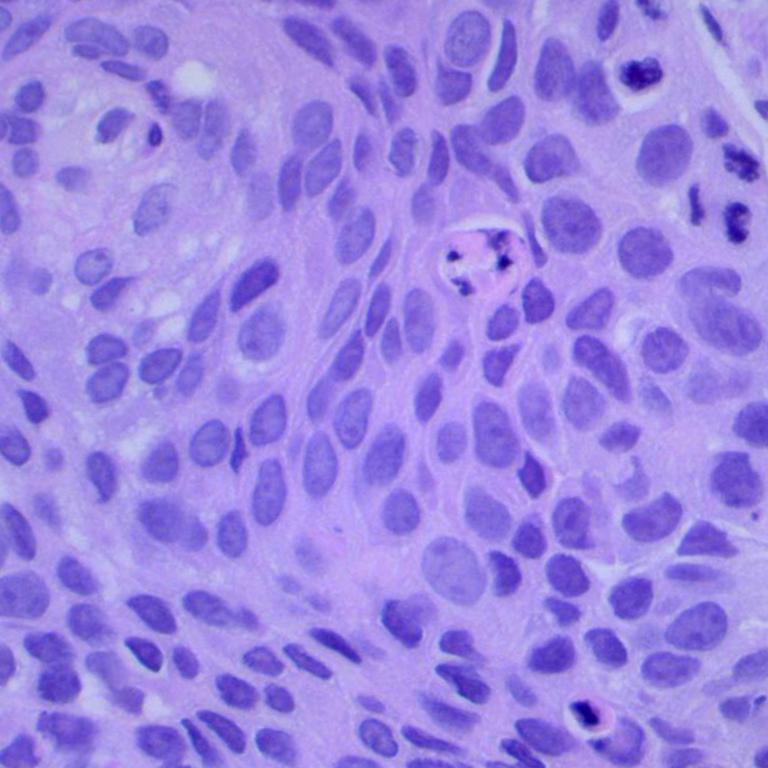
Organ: lung
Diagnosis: squamous carcinomas